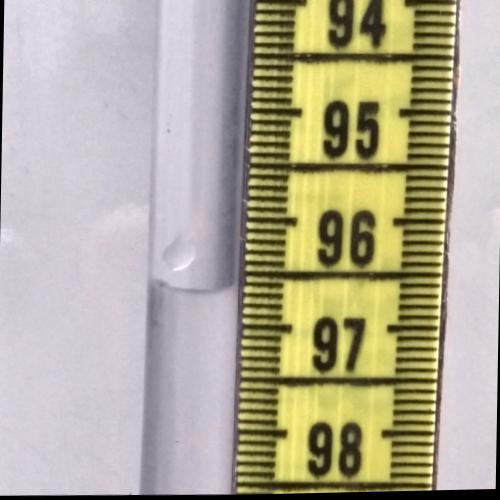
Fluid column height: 96.7 cm